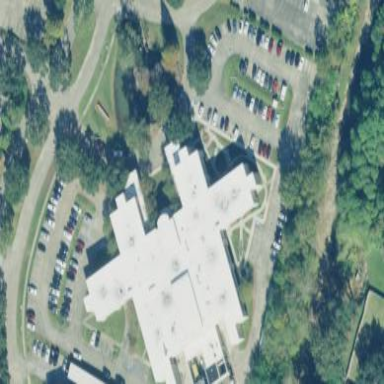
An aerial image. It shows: Healthcare facility identified as hospital.